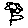
Label: flower